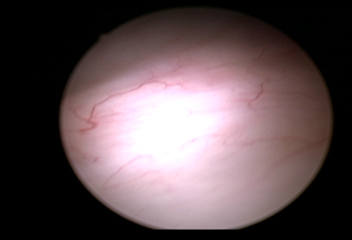
Modality: WLC
Class: Normal mucosa
Bladder cancer association: No